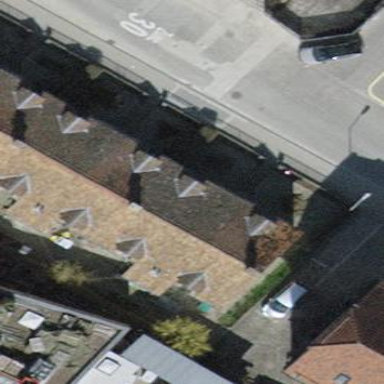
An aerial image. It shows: Terrace building.